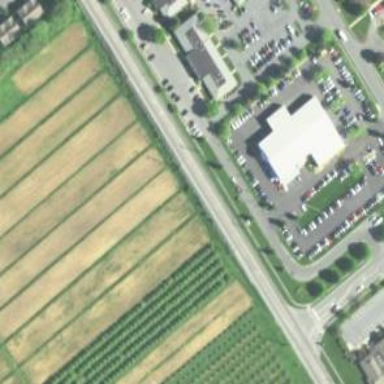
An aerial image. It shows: Commercial area with car shop.